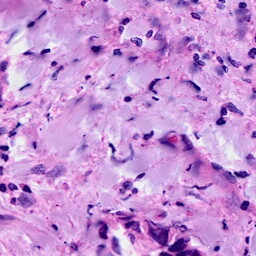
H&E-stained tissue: Breast